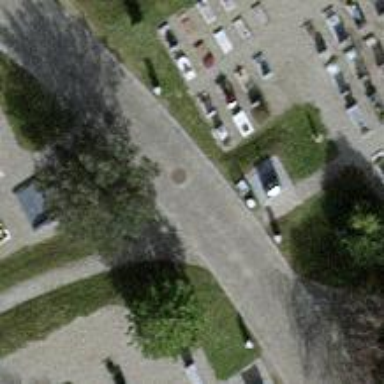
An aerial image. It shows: Service road with paving stones.